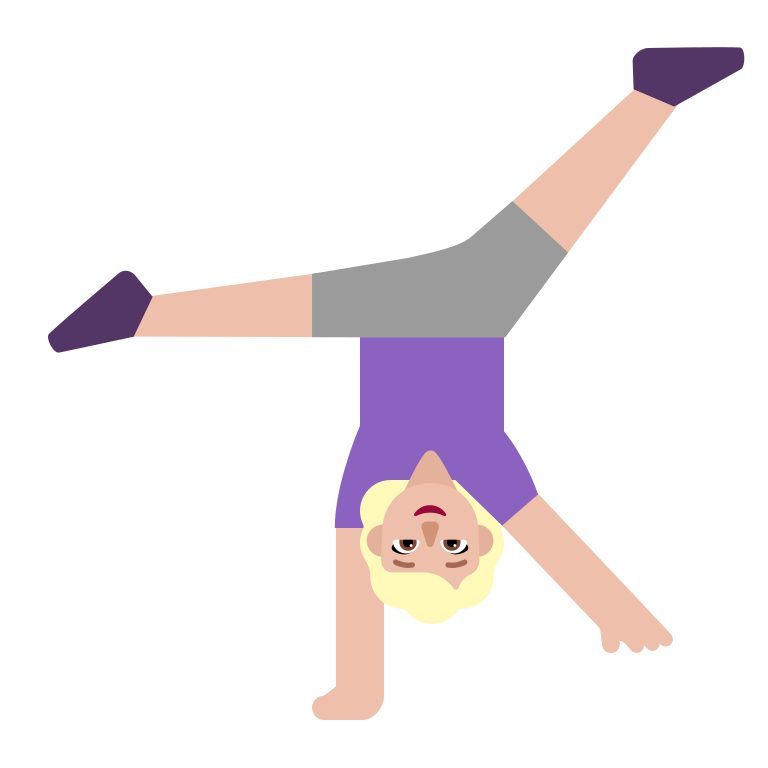
woman cartwheeling flat  light